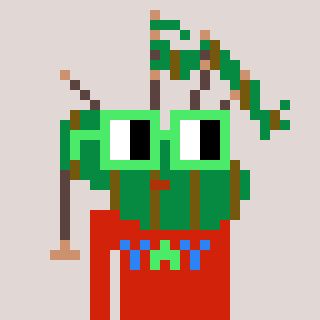
a pixel art character with square light green glasses, a bagpipe-shaped head and a red-colored body on a warm background